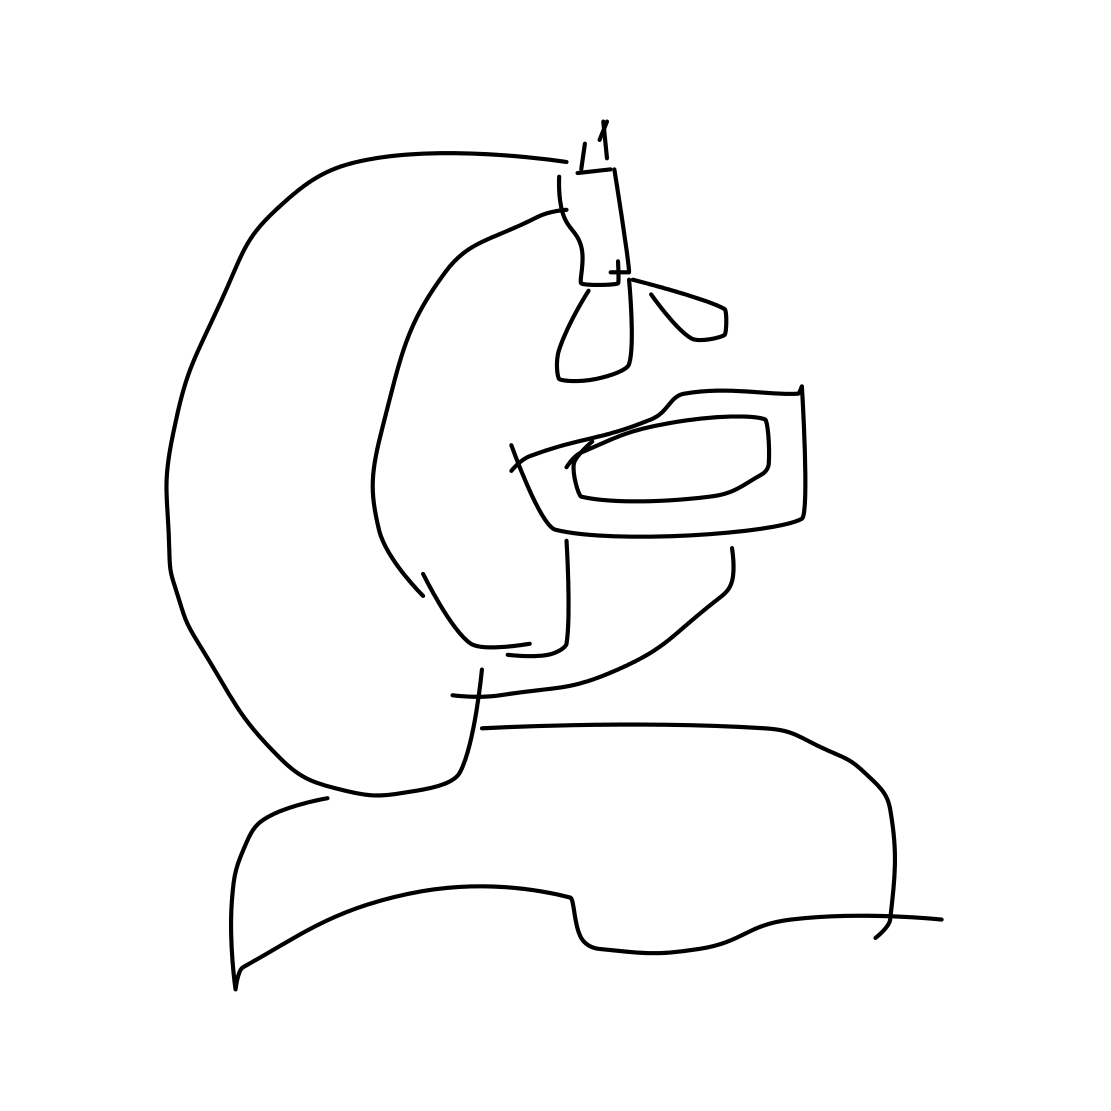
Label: microscope